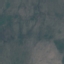
Land use / land cover: HerbaceousVegetation